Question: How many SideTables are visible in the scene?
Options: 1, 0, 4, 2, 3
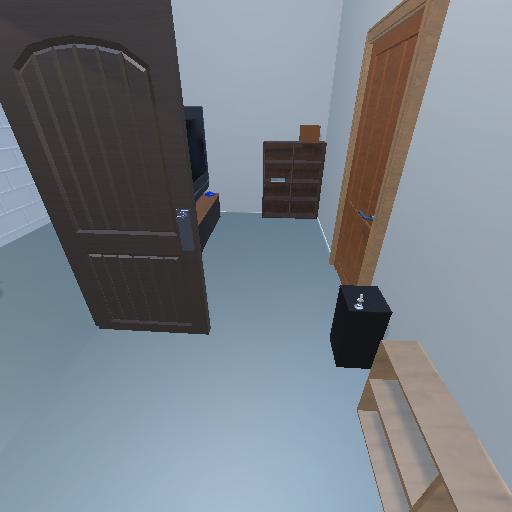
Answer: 1